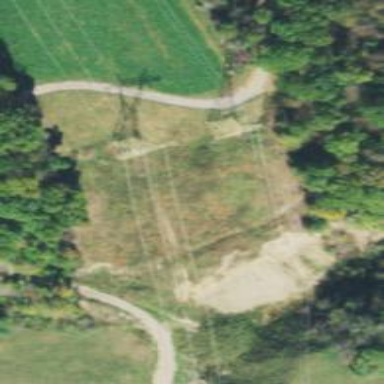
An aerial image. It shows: Lattice structure tower used for power distribution.